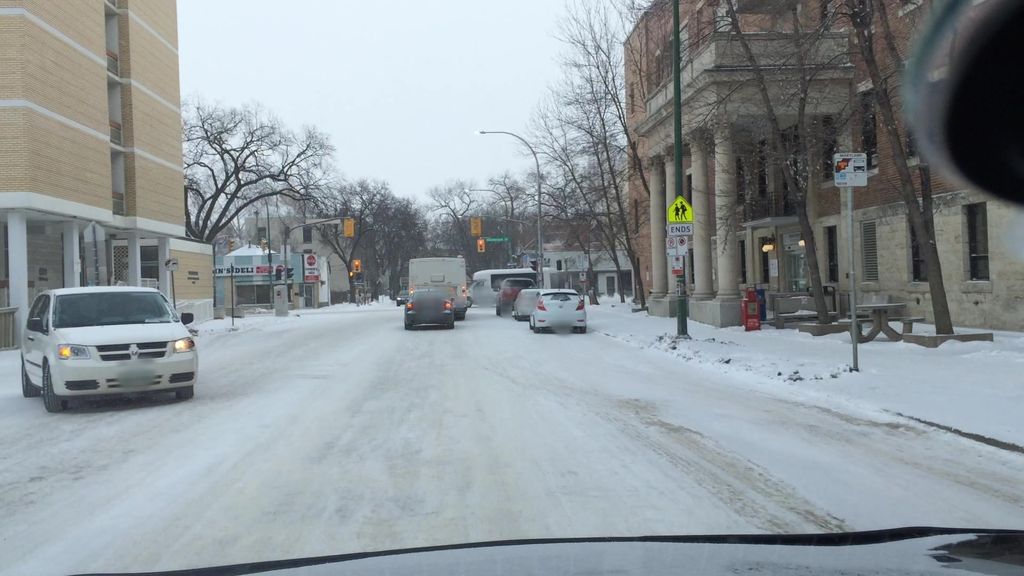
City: winnipeg